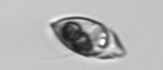
Label: Amphidinium